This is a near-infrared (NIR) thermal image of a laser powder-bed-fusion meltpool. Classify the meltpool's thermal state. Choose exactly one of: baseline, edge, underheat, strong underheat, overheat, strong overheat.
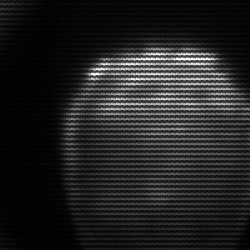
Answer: edge